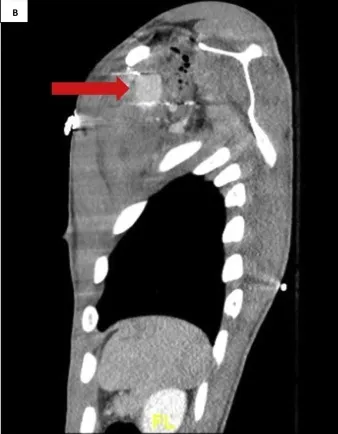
CT Angiography Chest. B. Sagittal view: a large amount of extravasation is seen in the left shoulder area along with an expanding hematoma. Subcutaneous emphysema is also visualized.
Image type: radiology (ct)